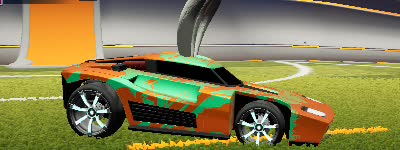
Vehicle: breakout